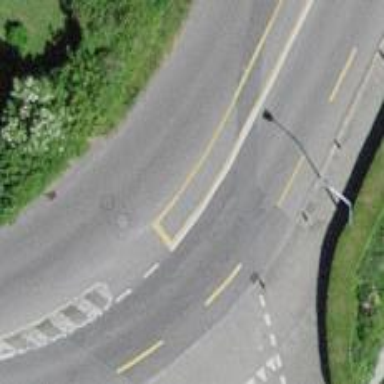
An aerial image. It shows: Residential road with asphalt surface. There is sidewalk on the left and cycling lane on the left side.